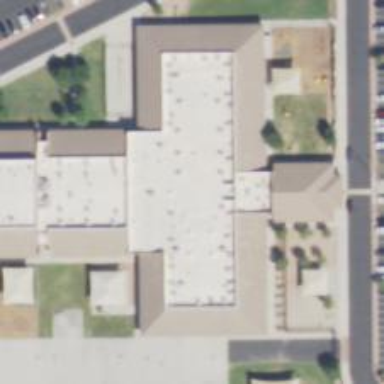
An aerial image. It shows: School.